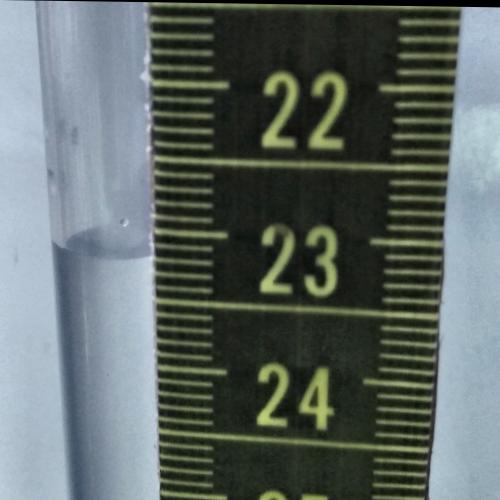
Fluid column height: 23.2 cm